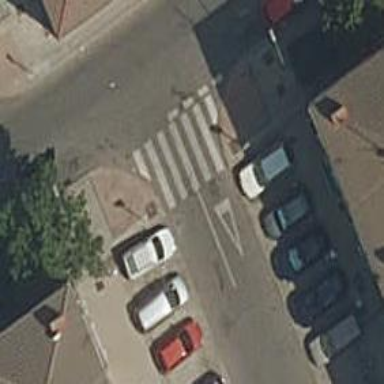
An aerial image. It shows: Zebra crossing on the road.